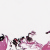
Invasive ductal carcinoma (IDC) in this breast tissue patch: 0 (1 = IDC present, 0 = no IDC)